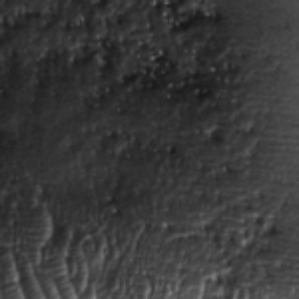
Label: frost